Field crop: maize
Growth stage: 2
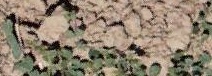
Species: convolvulus